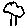
Label: tree